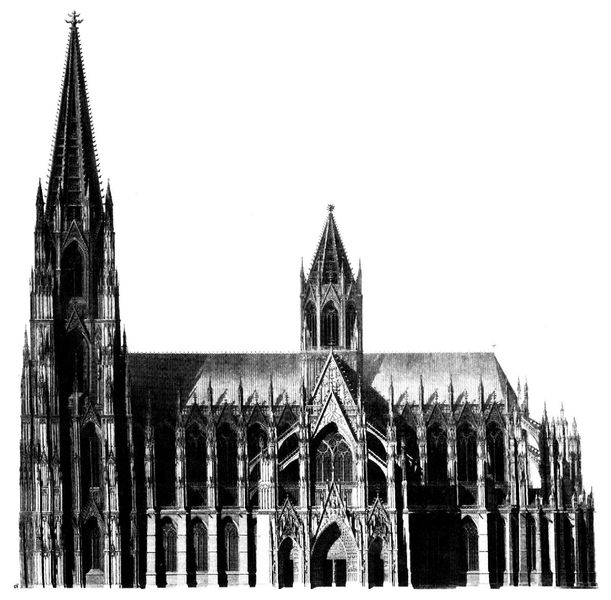
Titel: Der Dom in antizipierter Vollendung, aus: S. Boisserée, Ansichten, Risse und einzelne Theile des Doms, Stuttgart 1821-31
Institution: Köln, Dombauarchiv
Schlagwörter: architektur, kirche, gotik, turm, seitlich, ansicht, foto, eingang, türme, dom, stich, münster, kathedrale, gotisch, spitzbogen, riss, köln, spitzbogrn